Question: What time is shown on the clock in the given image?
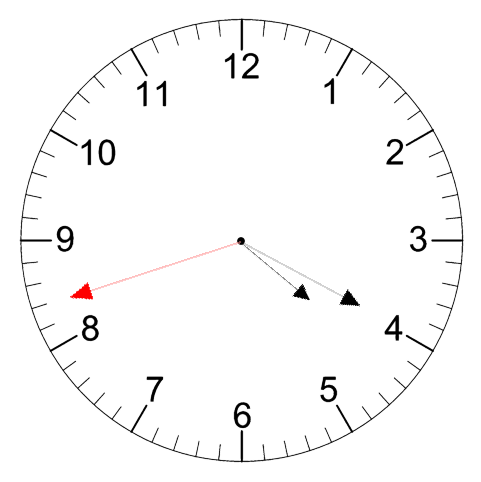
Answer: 04:19:42